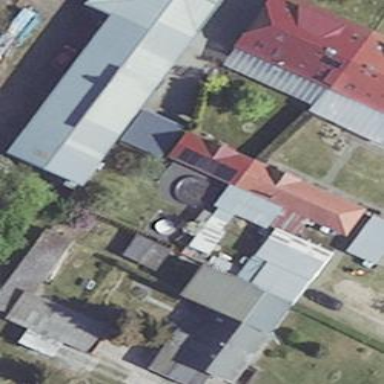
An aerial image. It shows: Shed.